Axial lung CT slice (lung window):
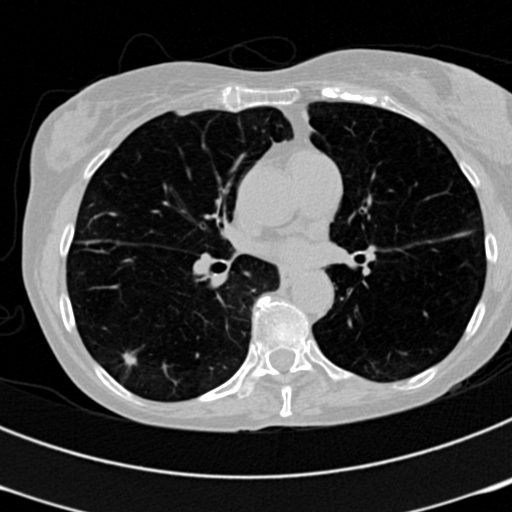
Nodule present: yes
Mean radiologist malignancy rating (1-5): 4.25